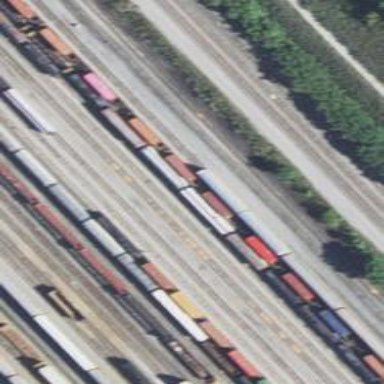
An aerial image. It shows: Railway yard in service.